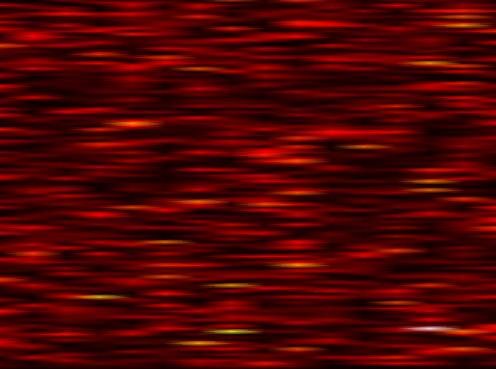
Label: WOLA